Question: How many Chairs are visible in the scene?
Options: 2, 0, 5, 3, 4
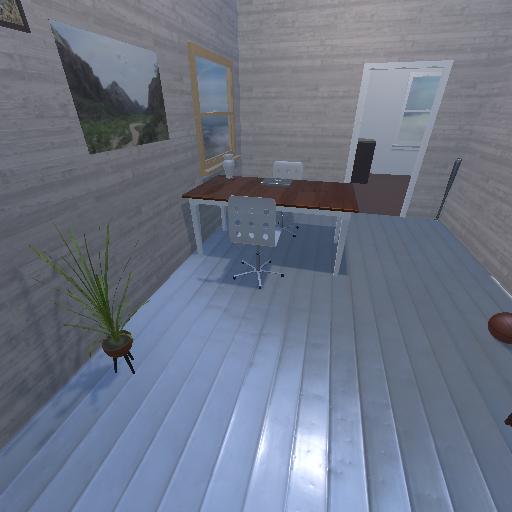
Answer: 2